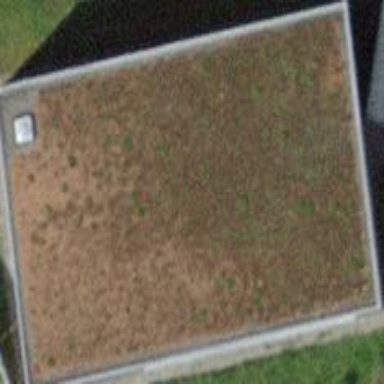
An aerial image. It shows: Building with flat roof.